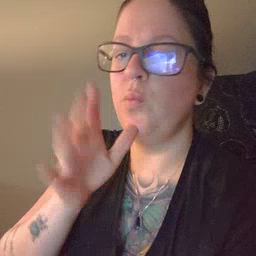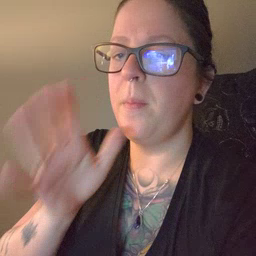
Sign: grandma